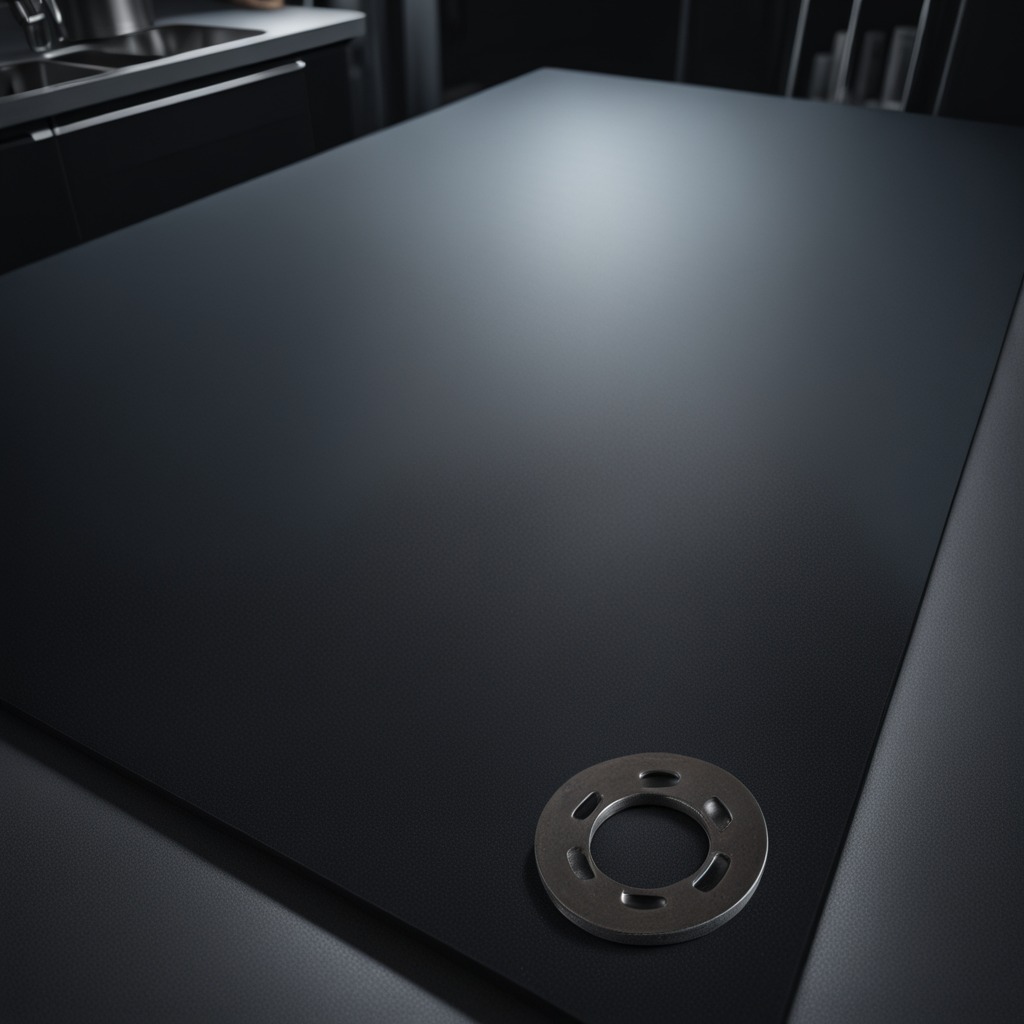
A flat metal washer is lying on the granite tabletop.